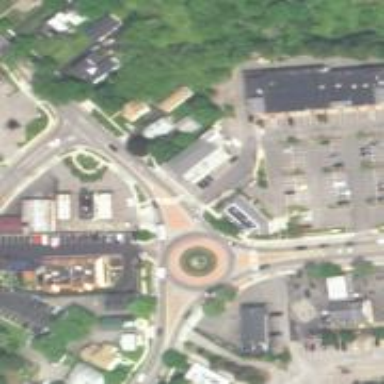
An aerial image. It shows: Primary highway intersecting roundabout.